Question: I'm preparing a figure for a publication. I'm omitting the x label by setting 'xlab("")', however ggplot2 produces a whitespace instead of completely removing the label. How can I get rid of the whitespace (marked by red rectangle in the plot below)?

The full code:
'''
ggplot(data, aes(x=Celltype, y=Mean, fill=factor(Dose), label=p.stars)) +
geom_bar(stat = "identity", position = position_dodge(width=0.9), aes(group=Dose)) +
geom_errorbar(aes(ymin = Mean - SEM, ymax = Mean + SEM), stat = "identity", position = position_dodge(width=0.9), width=0.25) +
geom_text(aes(y = Mean + SEM), size = 5, position = position_dodge(width=0.9), hjust = .5, vjust = -1) +
xlab("") +
ylab("Concentration") +
scale_fill_grey(name = "Dose") +
theme_bw()
'''
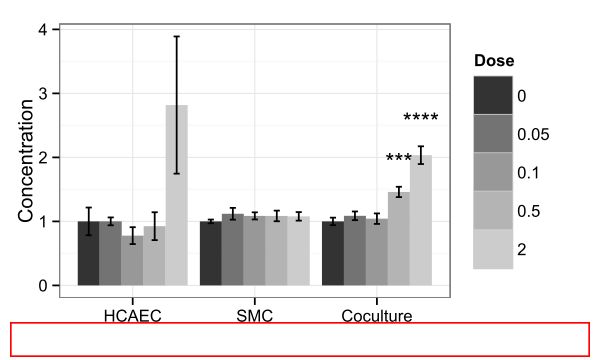
Answer: Use 'theme()' to remove space allocated for the x axis title. When you set 'xlab("")' there is still space made for this title.
'''
+ theme(axis.title.x=element_blank())
'''